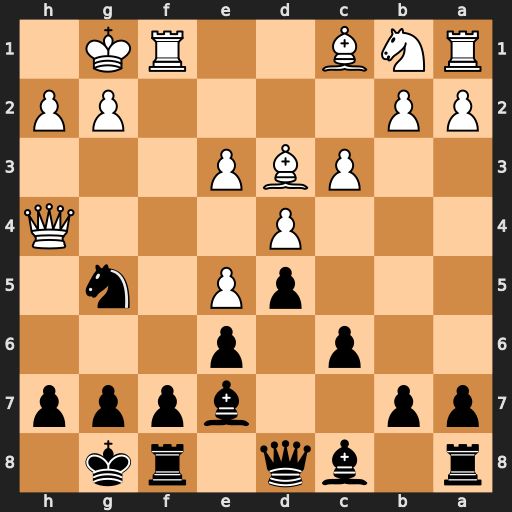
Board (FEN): r1bq1rk1/pp2bppp/2p1p3/3pP1n1/3P3Q/2PBP3/PP4PP/RNB2RK1
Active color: b
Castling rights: -
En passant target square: -
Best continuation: Nf3+ Rxf3 Bxh4